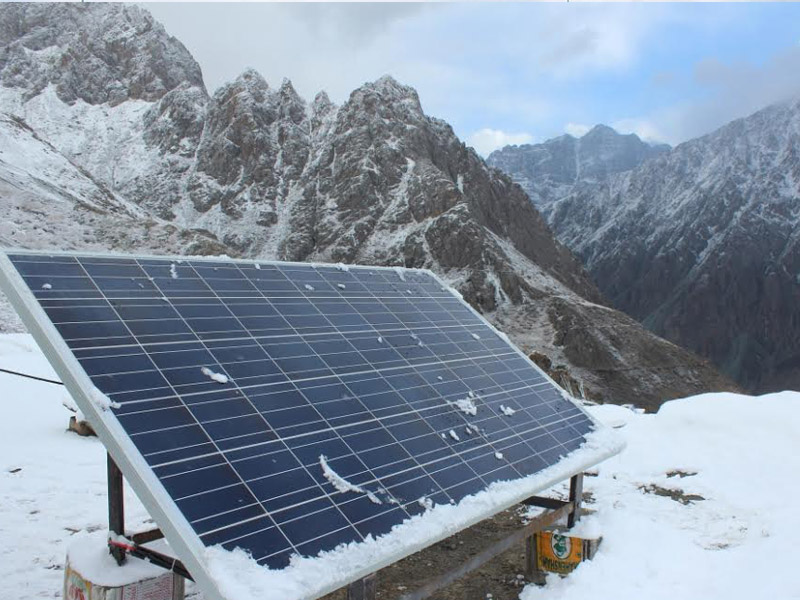
Label: Snow-Covered